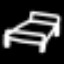
Label: bed